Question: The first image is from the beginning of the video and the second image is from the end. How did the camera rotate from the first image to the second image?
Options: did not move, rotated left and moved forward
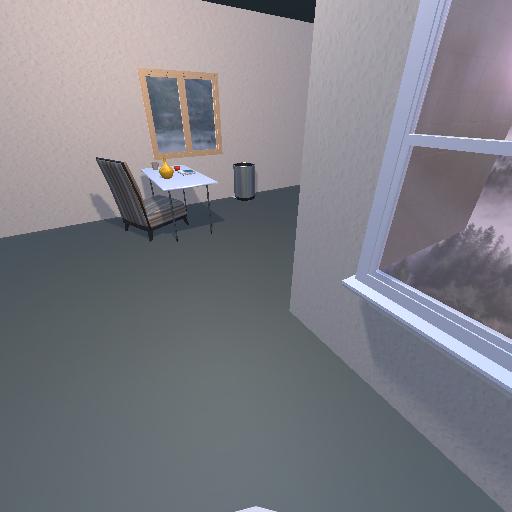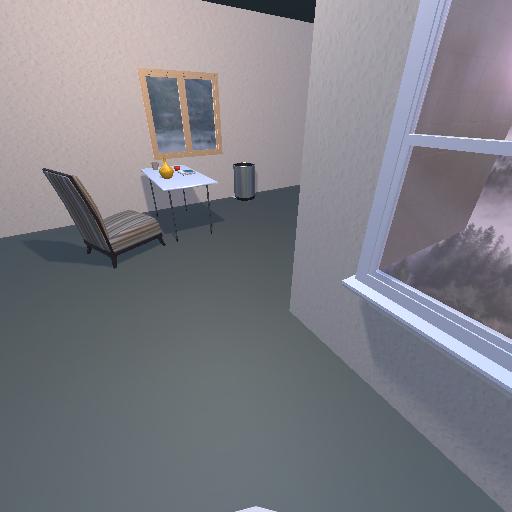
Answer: did not move